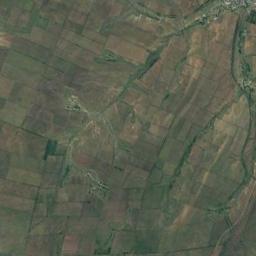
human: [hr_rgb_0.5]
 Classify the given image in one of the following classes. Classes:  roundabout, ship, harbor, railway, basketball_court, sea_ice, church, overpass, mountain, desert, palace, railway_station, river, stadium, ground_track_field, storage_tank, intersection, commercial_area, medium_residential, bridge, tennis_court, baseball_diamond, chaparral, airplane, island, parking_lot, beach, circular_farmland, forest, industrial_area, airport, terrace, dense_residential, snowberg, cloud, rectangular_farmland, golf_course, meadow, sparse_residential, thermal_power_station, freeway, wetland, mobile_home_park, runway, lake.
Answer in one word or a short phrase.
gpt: rectangular_farmland